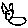
Label: cat